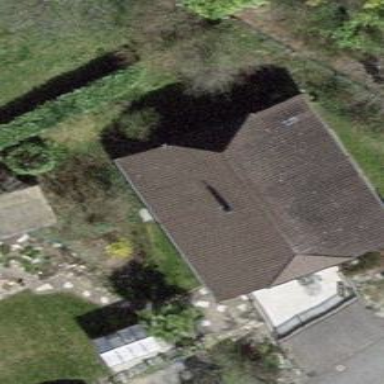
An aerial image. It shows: Building with tile roof.